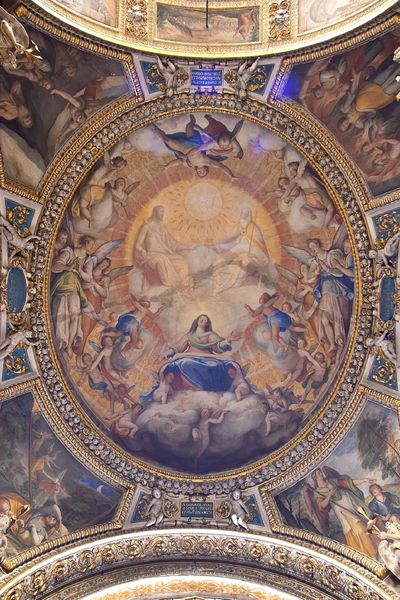
Titel: Ausstattung der dritten Kapelle auf der Südseite in Il Gesù in Rom
Künstler: Federico Zuccari
Standort: Rom, Il Gesù (EU - I - Latium)
Schlagwörter: gemälde, gott, himmel, wolken, bunt, wolke, barock, kirche, sonne, decke, engel, putto, bogen, rundbogen, kuppel, inschrift, stuck, religion, putz, christus, jesus, heiliger, heilige, deckengemälde, fresko, putten, maria, erzengel, putti, szenen, himmelfahrt, gotteshaus, freske, gottvater, ellipse, deckenfresko, muttergottes, assunta, himmelfahrt mariens, wandmalere, heilgie maria